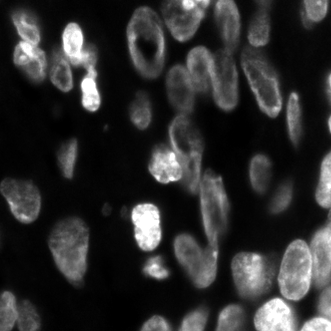
Tissue sample: ovarian
Magnification: 10.0x
Cell type: Myeloid cells
Senescence state: normal